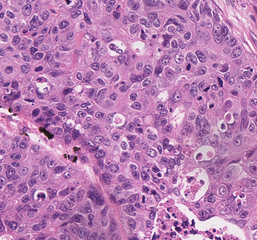
Tumor epithelial tissue: yes
Tumor-associated stroma tissue: yes
Normal tissue: no